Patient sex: M
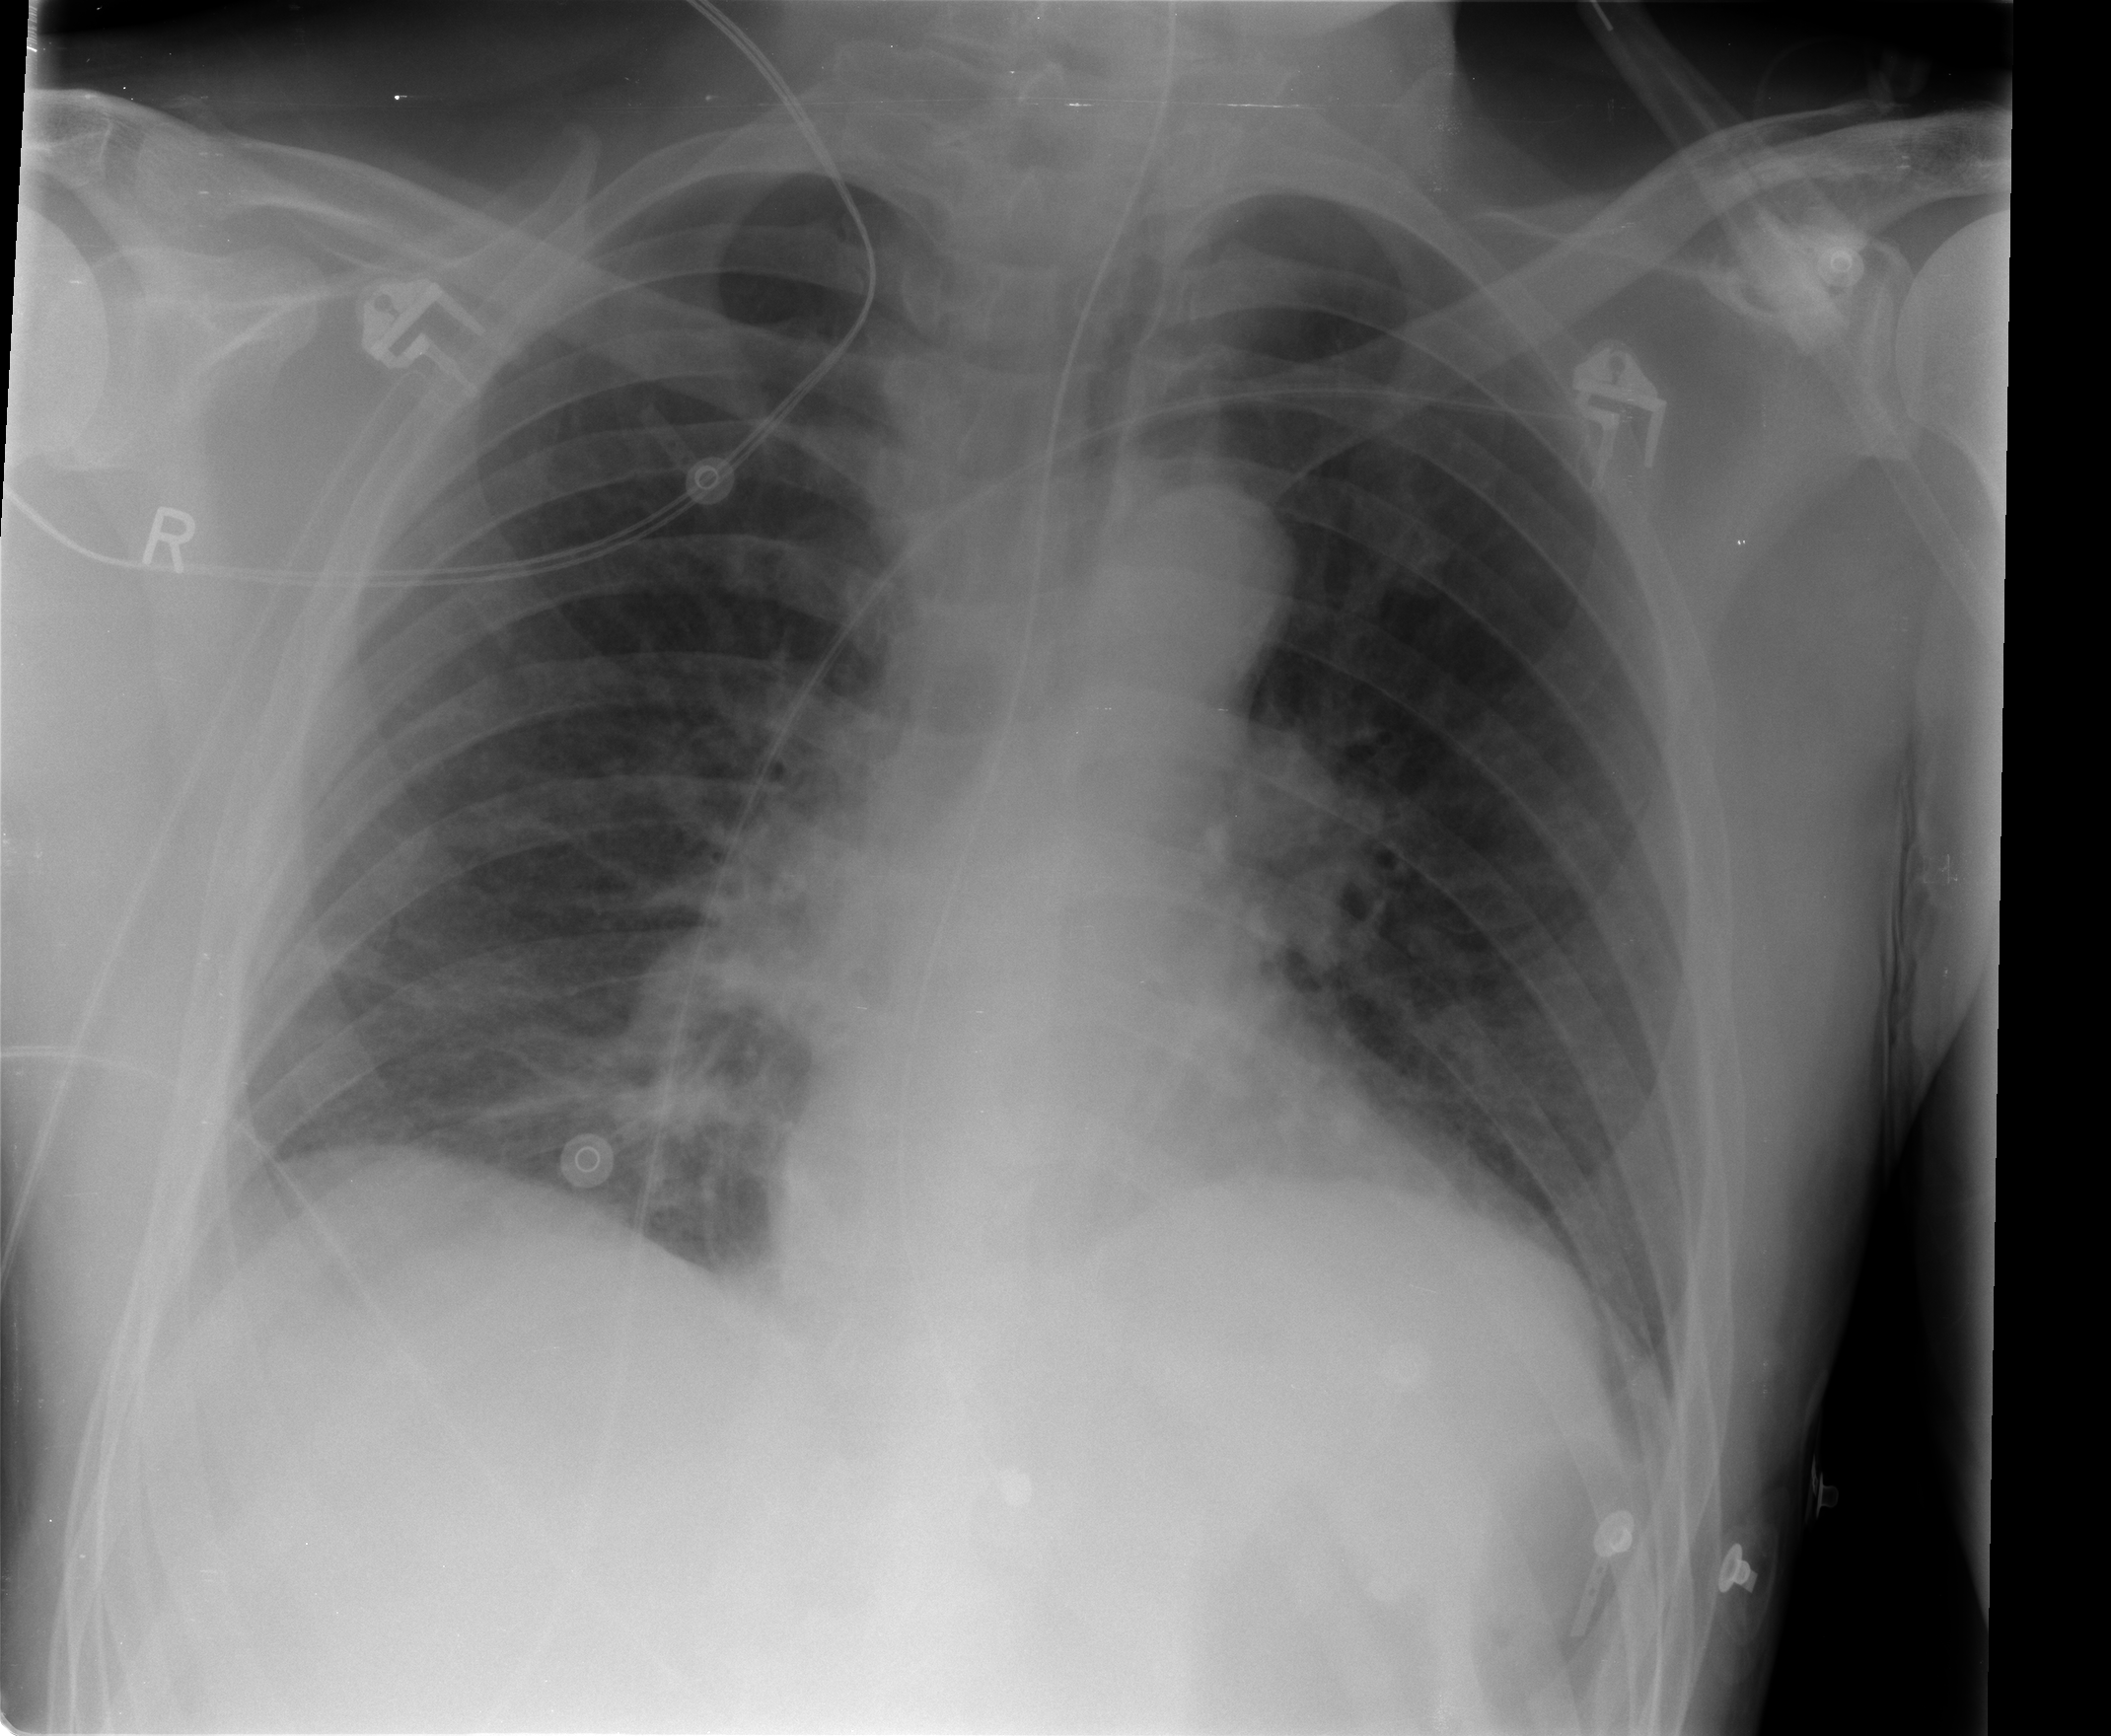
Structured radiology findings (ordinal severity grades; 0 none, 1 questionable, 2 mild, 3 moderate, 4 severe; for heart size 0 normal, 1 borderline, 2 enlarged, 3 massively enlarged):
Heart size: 0
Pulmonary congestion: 0
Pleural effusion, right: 1
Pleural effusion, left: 0
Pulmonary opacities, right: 0
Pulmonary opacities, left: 0
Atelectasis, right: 2
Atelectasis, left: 0